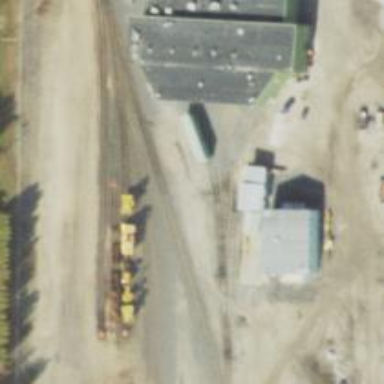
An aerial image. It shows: Railway spur service.